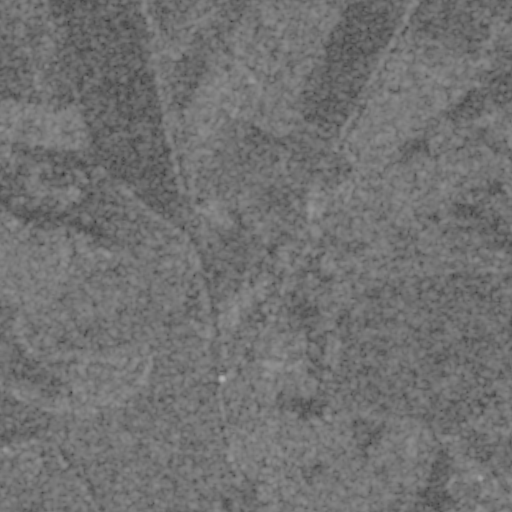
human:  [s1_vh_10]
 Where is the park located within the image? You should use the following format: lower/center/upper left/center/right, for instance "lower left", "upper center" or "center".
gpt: The park is located in the center of the image.
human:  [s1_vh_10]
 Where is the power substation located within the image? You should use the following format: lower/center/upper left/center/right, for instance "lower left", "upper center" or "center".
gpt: The power substation is located in the upper right of the image.
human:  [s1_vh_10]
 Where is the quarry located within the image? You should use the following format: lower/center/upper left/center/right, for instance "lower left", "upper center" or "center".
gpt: There is no quarry in the image.

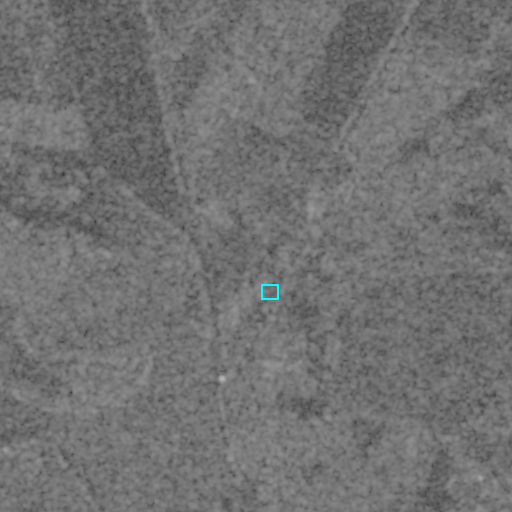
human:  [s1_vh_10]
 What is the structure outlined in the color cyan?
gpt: The structure outlined in cyan is a park.
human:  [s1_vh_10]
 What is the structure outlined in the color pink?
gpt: There is no pink outline.